Question: I read many answers like <URL> I can chose only JBoss Runtime server. There is no WildFly server item.

How can I add it?
I installed JBoss Tools 4.0.1.Final version cause I use Eclipse Juno. Should I install JBoss Tools 4.2.0.Final even without Eclipse Luna 4.4?
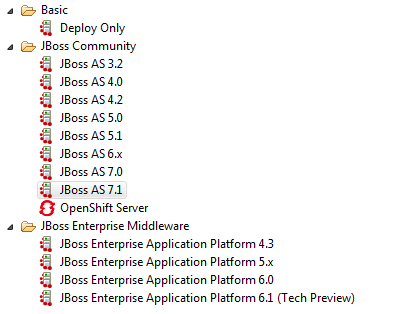
Answer: WildFly support in JBoss Tools 4.2.x is for Eclipse Luna only. So, it's not possible to use on Eclipse Kepler.